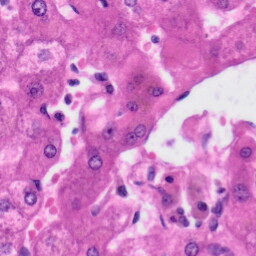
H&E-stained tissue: Liver